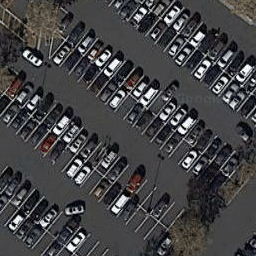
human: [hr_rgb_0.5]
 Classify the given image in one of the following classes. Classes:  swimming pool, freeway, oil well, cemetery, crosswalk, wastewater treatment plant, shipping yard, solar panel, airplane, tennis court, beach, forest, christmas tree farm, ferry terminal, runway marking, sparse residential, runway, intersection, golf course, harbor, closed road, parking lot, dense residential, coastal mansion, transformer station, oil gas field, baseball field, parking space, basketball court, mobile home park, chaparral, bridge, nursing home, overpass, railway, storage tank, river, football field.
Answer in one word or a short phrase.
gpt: parking lot